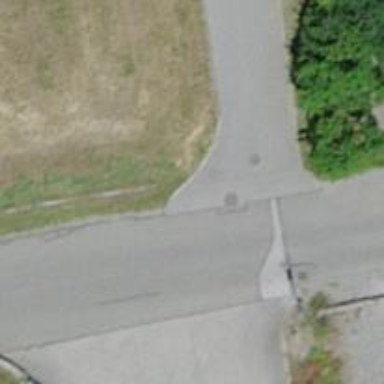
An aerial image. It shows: Residential road with asphalt surface and traffic calming measures.